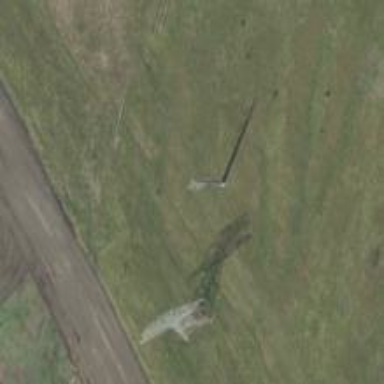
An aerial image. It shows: Power pole.